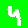
Digit: 4